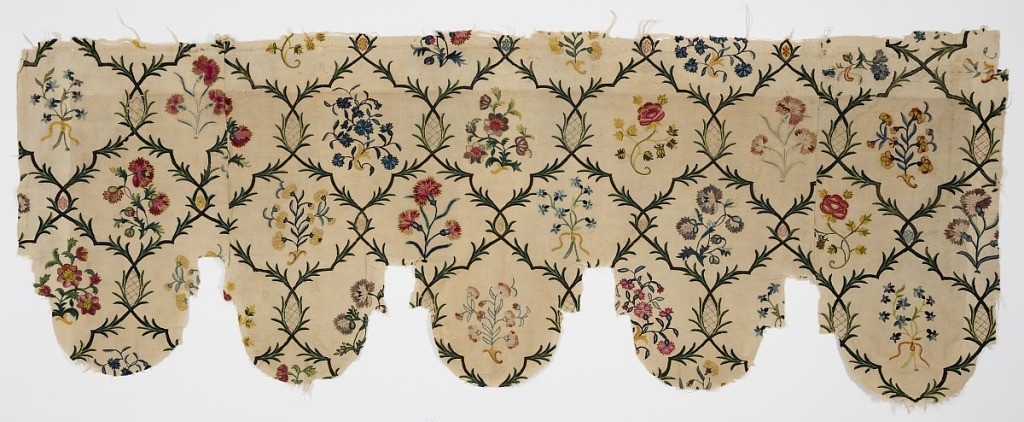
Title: Valance
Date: late 18th century
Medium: cotton, wool Technique: chain stitch embroidery on plain weave
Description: Textile cut and pieced to form a valence with deep rounded scallops. Branches interlace to form a rounded lattice design, each ogive framing a small naturalistic spray of roses, forget-me-nots, carnations, etc. Colors are bright and with many variations of blue, green, yellow, pink and violet on an off-white ground.